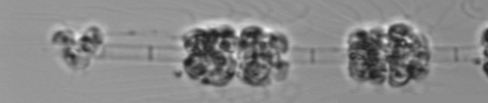
Label: Leptocylindrus_mediterraneus